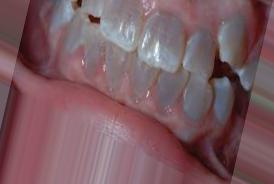
Condition: Tooth Discoloration